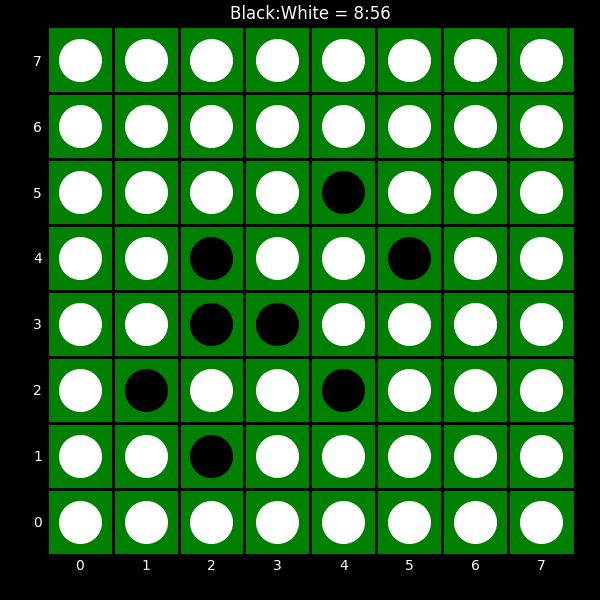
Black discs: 8
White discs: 56